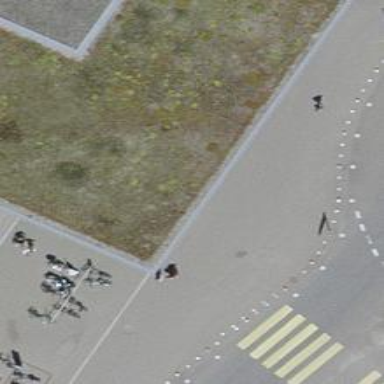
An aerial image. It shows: Bicycle parking area.